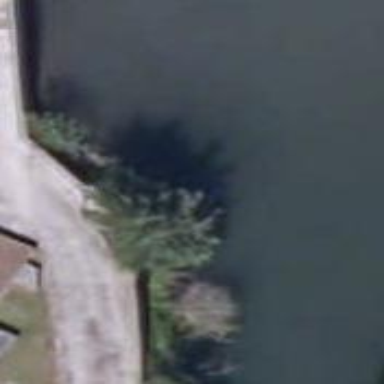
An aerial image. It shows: Retaining wall.